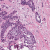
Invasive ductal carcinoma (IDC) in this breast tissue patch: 1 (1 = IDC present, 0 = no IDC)